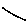
Label: line